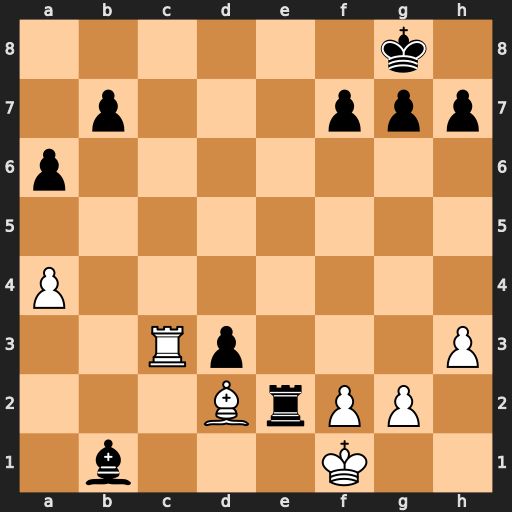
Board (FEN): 6k1/1p3ppp/p7/8/P7/2Rp3P/3BrPP1/1b3K2
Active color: w
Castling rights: -
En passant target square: -
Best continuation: Rc8+ Re8 Rxe8#